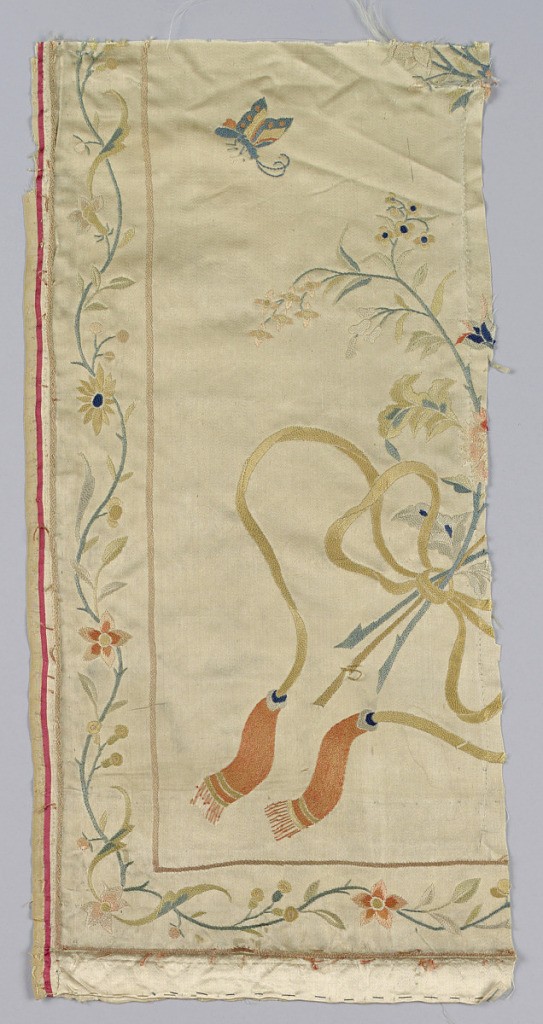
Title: Fragment
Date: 18th century
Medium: silk Technique: embroidered on satin
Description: Fragment of the outer border with flowers, vines and ribbons.